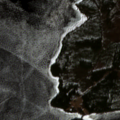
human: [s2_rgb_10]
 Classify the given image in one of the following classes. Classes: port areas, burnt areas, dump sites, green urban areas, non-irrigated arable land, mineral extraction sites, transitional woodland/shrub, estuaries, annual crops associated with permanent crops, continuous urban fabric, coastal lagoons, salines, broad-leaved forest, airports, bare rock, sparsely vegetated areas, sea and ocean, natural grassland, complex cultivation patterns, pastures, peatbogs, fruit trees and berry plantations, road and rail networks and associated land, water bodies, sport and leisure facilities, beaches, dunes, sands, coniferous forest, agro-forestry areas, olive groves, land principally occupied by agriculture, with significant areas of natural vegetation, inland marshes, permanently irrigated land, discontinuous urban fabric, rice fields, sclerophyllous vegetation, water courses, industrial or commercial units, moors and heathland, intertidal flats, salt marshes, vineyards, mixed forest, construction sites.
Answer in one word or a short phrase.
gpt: mixed forest, water bodies